Question:
I have changed my asp.net menu style. But I can't change the < a href > style. Look in the image above, the size of the link does not get all the size of the < td > element.
Is there a way to do that?
Here is my CSS
'''
.menuItem
{
height: 50px;
font-weight: normal;
font-style: normal;
font-variant: normal;
text-transform: none;
background-color: #F5F5F5;
width: 220px;
}
.menuItem a
{
width:220px;
height:50px;
}
'''
And my HTML
'''
<table class="menuItem MnuMain_4" width="100%" cellspacing="0" cellpadding="0" border="0">
<tbody>
<tr>
<td style="white-space:nowrap;width:100%;">
<a class="MnuMain_1 menuItem MnuMain_3" style="border-style:none;font- size:1em;" target="main" href="Pages/Cadastro/CadPrograma.aspx">
<img style="border-style:none;vertical-align:middle;" alt="" src="Imagens/Menu/btn-programa.png">
&nbsp;&nbsp;IDs
</a>
</td>
</tr>
</tbody>
</table>
'''
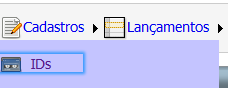
Answer: Try adding display:block to the anchor's css.
'''
.menuItem a
{
display:block;
width:220px;
height:50px;
}
'''